Field crop: maize
Growth stage: 1
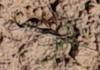
Species: lolium